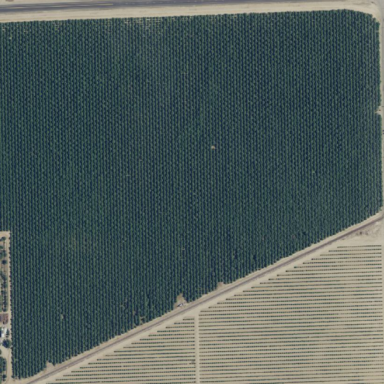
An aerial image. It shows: Orchard filled with almond trees.